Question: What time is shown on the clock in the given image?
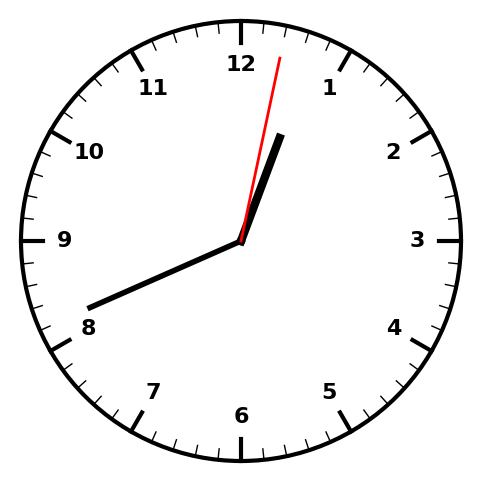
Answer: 12:41:02